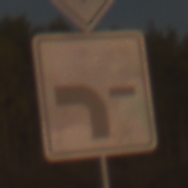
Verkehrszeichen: VerlaufVorfahrtsstrasse6
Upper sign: Vorfahrtsstrasse
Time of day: SunriseSunset
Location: Outdoor (Nature)
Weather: PartlyCloudy
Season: NotSpecified
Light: Natural